Question: Is it possible to set your SDK location to your external hard drive without the drive letter?
I want to know this because i always have to switch the location every-time i switch to another computer.

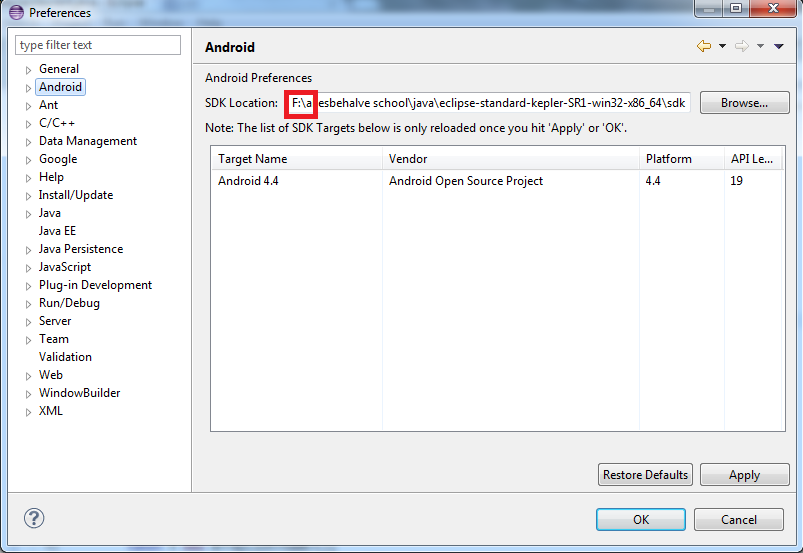
Answer: I'm afraid not sorry bro no can do because your eclipse will store this information in an XML file so its not really "programmable" it will always be a final value.